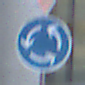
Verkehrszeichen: Kreisverkehr
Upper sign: VorfahrtGewaehren
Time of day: SunriseSunset
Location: Outdoor (Urban)
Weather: PartlyCloudy
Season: NotSpecified
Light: Natural